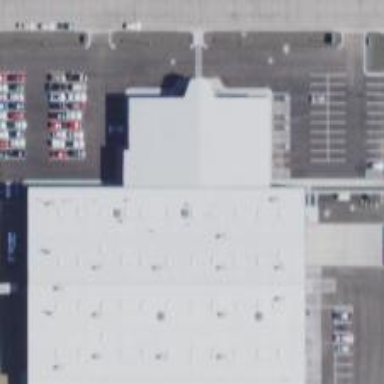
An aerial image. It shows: Commercial building.